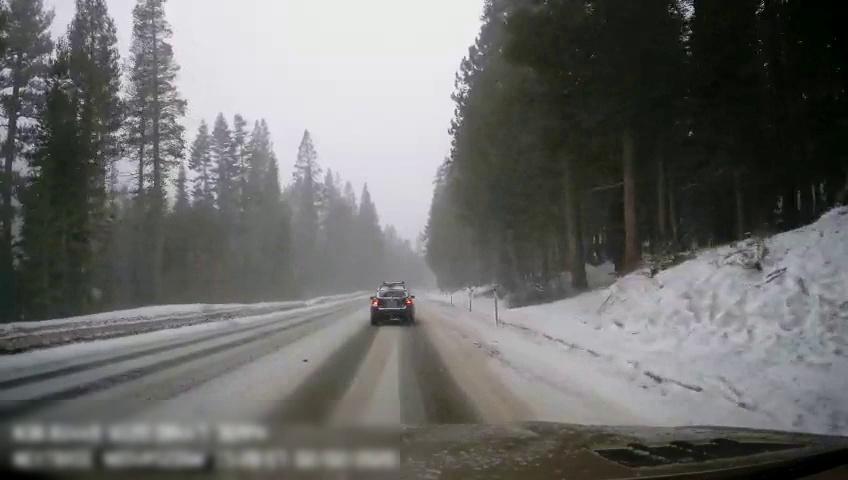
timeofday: Day
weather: Snowy
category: Drivable Space
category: Vehicles | SUV